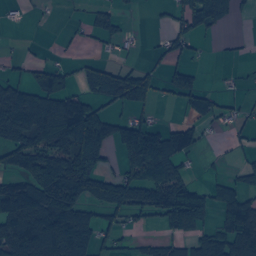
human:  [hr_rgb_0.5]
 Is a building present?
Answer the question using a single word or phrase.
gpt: yes

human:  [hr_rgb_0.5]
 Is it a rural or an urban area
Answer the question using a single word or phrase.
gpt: rural

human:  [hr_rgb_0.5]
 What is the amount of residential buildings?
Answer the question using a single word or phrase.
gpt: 121

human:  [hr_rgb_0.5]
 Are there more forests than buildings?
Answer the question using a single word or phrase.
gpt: yes

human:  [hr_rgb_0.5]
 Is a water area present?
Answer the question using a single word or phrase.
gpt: yes

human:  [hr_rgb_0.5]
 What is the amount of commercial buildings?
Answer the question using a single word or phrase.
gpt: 0

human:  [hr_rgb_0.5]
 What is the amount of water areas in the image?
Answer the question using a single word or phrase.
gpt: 17

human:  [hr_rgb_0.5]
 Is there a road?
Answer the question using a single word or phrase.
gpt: yes

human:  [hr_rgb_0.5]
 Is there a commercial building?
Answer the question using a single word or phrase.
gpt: no

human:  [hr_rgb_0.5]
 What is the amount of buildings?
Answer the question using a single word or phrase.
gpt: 121

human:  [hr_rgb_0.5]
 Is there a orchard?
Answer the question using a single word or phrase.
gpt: yes

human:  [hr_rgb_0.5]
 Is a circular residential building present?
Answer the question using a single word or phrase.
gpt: yes

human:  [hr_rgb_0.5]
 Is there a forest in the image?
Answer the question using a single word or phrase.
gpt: yes

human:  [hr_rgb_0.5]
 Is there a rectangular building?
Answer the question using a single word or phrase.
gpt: yes

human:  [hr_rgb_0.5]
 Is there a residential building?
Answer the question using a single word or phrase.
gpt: yes

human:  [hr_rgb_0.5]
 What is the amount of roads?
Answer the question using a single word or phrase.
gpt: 149

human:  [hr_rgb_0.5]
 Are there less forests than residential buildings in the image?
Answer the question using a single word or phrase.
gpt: no

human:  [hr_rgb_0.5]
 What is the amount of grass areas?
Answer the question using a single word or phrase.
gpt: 102

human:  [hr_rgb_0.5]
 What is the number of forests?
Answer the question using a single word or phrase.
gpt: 174

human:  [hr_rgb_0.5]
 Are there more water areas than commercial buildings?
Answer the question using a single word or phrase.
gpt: yes

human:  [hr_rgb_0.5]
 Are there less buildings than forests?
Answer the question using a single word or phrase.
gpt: yes

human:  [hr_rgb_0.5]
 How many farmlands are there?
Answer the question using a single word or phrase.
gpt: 38

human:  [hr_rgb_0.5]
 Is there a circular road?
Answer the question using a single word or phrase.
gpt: no

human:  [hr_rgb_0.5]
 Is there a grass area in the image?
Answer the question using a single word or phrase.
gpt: yes

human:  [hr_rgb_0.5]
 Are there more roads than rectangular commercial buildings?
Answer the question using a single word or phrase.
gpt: yes

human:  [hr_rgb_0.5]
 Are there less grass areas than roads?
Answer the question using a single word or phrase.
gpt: yes

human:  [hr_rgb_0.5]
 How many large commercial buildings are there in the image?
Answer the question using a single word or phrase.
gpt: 0

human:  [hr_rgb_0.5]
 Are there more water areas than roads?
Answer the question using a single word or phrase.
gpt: no

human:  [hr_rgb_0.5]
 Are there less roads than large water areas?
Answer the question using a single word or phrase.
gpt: no

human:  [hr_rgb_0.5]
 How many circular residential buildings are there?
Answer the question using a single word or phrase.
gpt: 2

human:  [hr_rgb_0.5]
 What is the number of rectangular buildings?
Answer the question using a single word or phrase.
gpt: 77

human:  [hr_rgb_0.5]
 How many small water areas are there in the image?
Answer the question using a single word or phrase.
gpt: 10

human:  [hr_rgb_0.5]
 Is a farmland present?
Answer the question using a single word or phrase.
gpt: yes

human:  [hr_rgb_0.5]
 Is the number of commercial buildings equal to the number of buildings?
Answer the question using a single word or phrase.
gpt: no

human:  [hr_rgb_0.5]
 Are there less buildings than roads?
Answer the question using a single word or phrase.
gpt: yes

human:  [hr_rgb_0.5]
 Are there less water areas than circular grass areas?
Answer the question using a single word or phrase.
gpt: no

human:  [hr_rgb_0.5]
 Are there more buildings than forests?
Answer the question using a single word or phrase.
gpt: no

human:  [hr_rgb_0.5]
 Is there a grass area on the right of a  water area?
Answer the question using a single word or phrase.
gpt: yes

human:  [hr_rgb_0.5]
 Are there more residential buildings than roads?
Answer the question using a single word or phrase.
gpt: no

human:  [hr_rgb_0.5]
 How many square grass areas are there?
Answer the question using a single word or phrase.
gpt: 0

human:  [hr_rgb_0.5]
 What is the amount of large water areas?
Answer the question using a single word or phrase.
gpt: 2

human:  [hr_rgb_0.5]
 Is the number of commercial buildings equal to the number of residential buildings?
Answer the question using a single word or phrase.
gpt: no

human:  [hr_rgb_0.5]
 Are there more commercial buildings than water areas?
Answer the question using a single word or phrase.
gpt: no

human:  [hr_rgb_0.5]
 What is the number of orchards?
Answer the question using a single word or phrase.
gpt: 1

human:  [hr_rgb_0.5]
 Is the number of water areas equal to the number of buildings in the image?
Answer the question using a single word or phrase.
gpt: no

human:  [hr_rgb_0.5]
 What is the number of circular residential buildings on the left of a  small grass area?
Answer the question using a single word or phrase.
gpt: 2

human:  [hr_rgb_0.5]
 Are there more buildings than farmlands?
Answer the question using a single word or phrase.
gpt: yes

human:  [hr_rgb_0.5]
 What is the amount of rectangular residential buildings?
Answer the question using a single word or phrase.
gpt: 77

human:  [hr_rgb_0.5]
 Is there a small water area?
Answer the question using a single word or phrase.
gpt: yes

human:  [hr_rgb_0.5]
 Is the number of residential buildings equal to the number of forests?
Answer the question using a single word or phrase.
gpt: no

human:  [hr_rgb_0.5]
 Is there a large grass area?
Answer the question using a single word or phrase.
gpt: yes

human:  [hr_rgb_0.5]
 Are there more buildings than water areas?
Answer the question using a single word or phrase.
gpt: yes

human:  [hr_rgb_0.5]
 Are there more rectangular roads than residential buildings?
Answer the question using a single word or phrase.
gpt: no

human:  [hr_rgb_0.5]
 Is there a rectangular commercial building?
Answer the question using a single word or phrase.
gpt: no

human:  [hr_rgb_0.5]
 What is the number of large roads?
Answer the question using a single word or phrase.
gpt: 0

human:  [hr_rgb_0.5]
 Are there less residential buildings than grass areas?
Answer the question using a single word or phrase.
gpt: no

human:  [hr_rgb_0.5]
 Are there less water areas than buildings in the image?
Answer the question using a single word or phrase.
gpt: yes

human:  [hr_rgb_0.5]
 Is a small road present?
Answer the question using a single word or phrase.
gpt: yes

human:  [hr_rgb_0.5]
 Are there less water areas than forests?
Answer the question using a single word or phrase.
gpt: yes

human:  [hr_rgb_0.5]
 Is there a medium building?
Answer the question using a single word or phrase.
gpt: yes

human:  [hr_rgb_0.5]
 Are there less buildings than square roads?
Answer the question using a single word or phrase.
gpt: no

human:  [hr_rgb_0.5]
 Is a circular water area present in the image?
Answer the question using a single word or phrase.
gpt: no

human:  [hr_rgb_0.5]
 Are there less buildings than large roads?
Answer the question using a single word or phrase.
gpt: no

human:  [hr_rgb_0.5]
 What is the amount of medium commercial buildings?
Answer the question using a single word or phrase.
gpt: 0